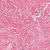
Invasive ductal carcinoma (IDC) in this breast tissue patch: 0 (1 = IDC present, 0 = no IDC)